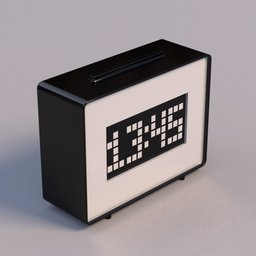
Label: electronics